Question: I am profiling my application running on tomcat using 'visualvm'. I am calling one of the REST web service method which creates 5000 records into HBase and returns successful and failed count to the client.
After running visualvm CPU sampler I found out that 'org.apache.tomcat.util.threads.TaskQueue.take()' is the hotspot method. Here is the screenshot of the hotspot methods.

Does anyone know how to deal with this hotspot method?
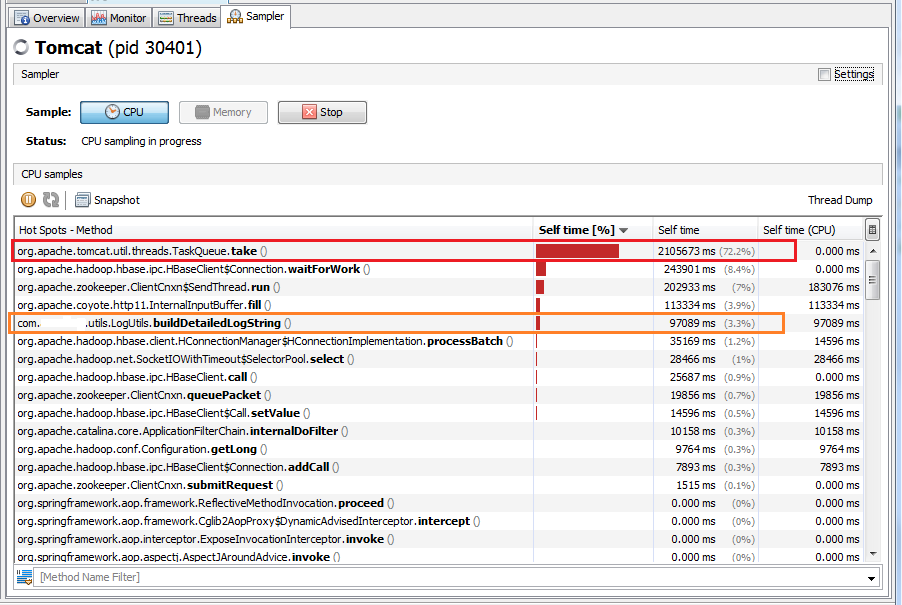
Answer: This is not a hot spot. Take a look at 'Self time (CPU)' column - the method does not burn CPU, it just waits on a 'Condition' object.